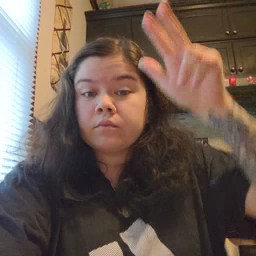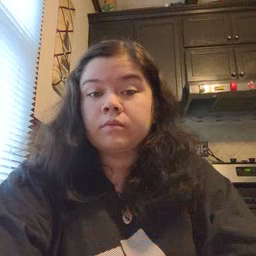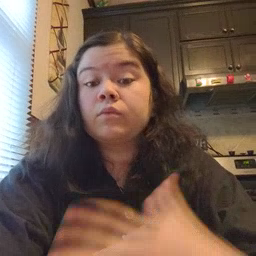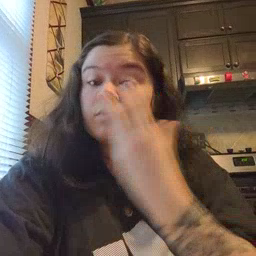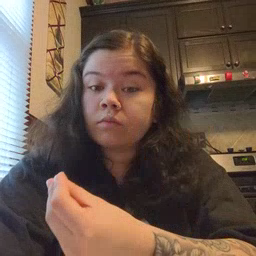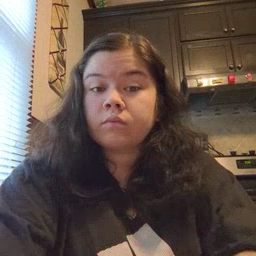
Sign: go